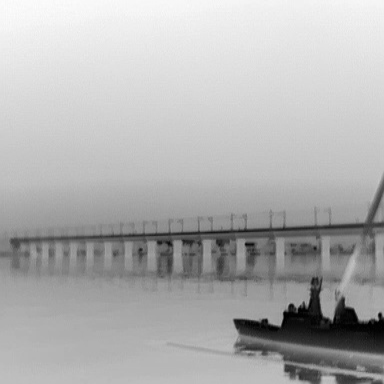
There is a warship in the infrared image.